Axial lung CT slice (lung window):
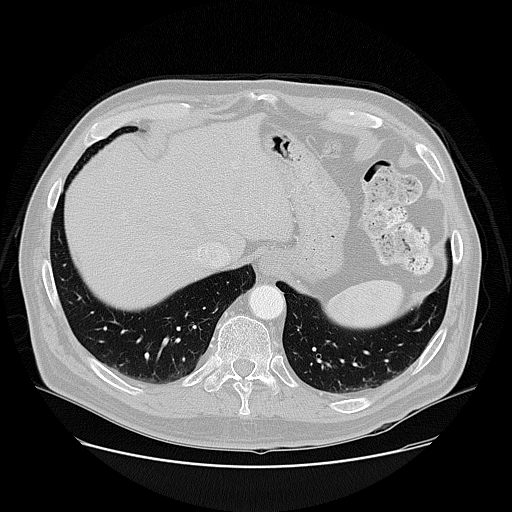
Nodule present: no